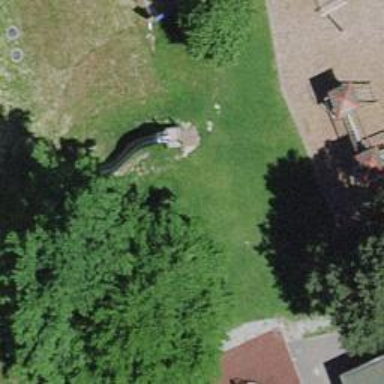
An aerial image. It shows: Playground featuring slide.